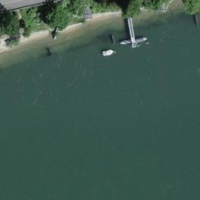
EUNIS habitat code: 15
Species observed at this site:
Scutigera coleoptrata
Cygnus olor
Ilex aquifolium
Mergus merganser